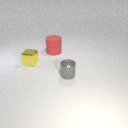
large red rubber cylinder behind small gray metal cylinder